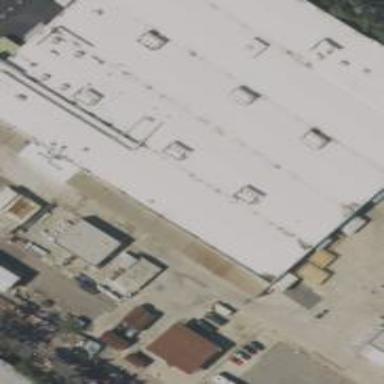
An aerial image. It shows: Commercial building.